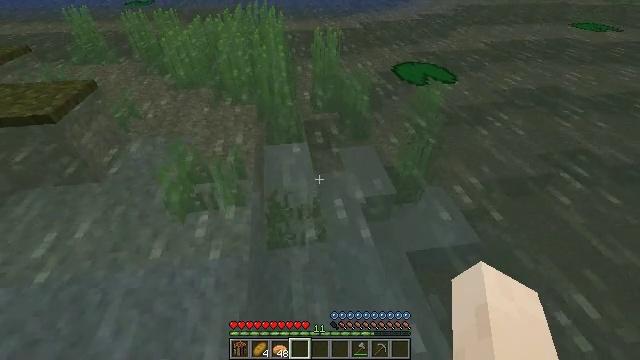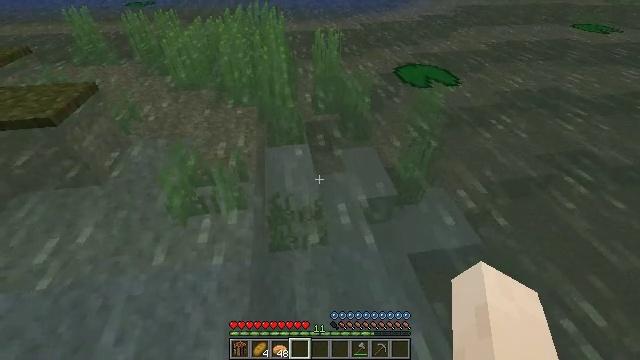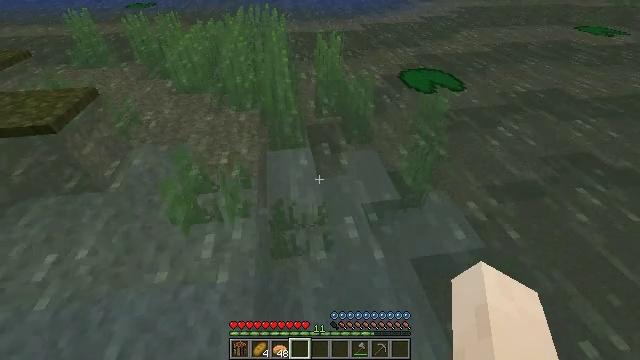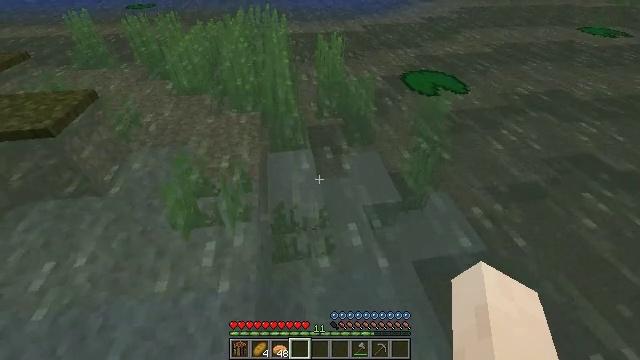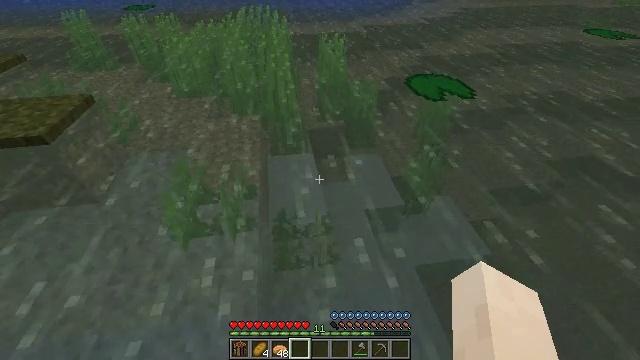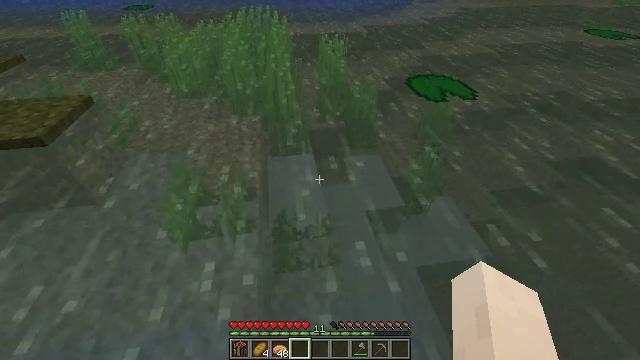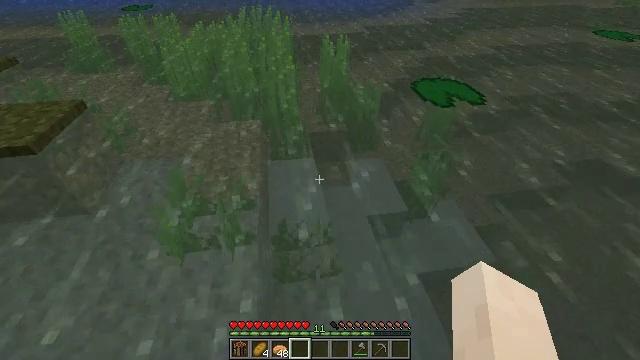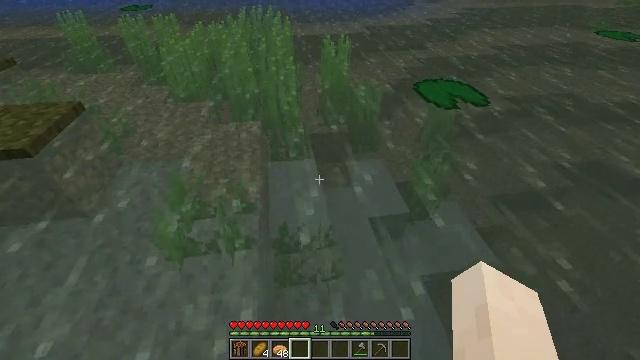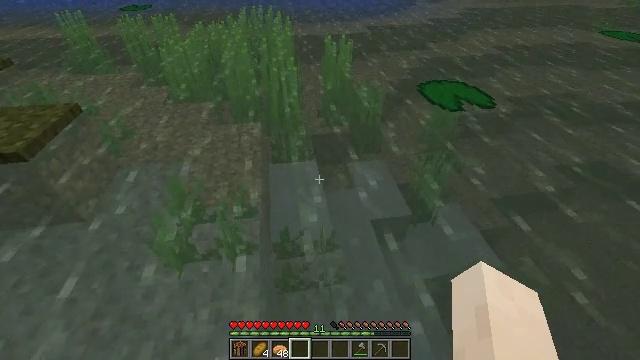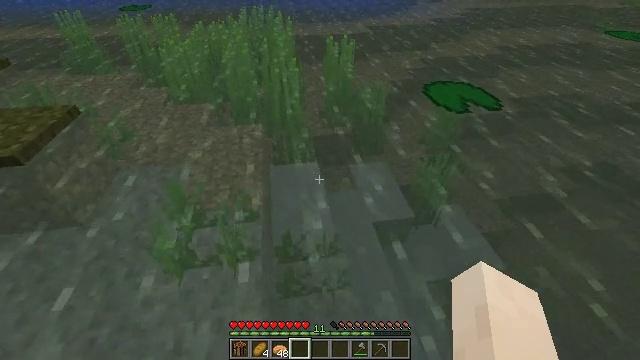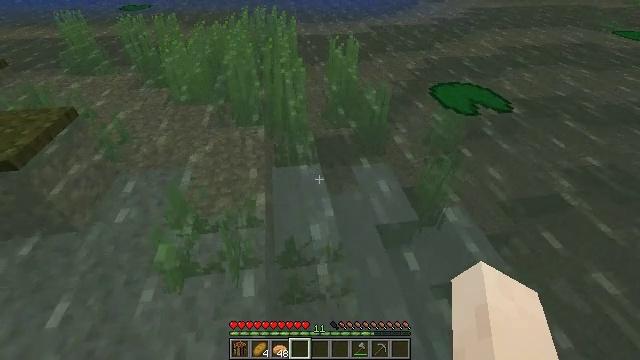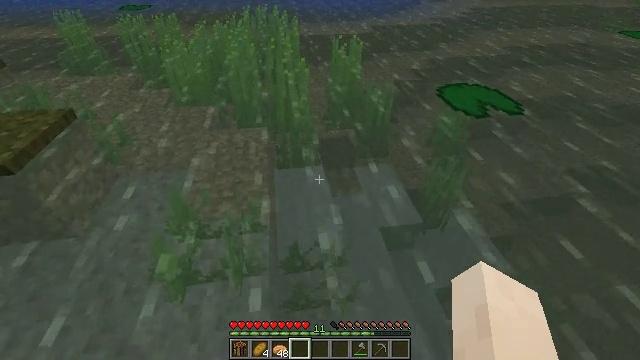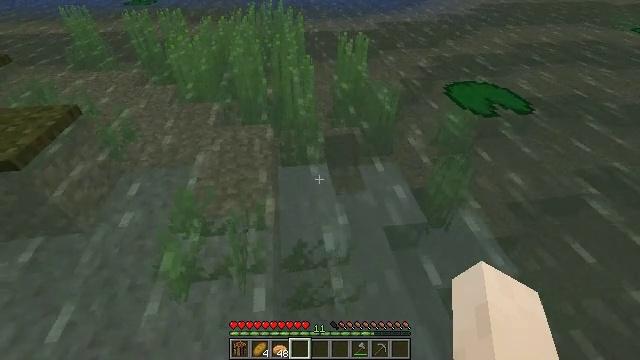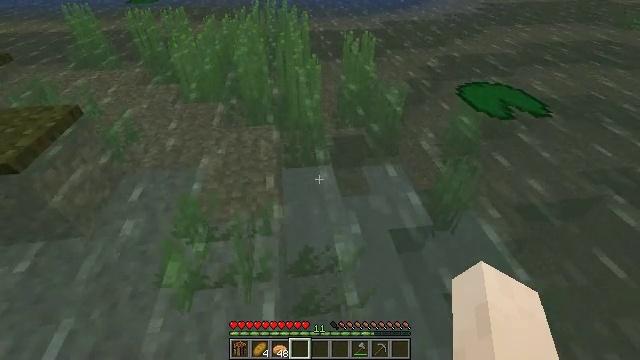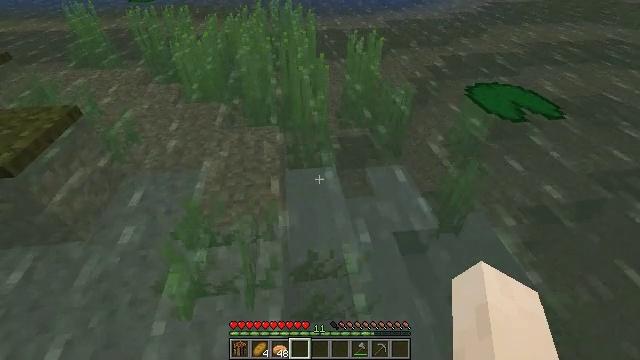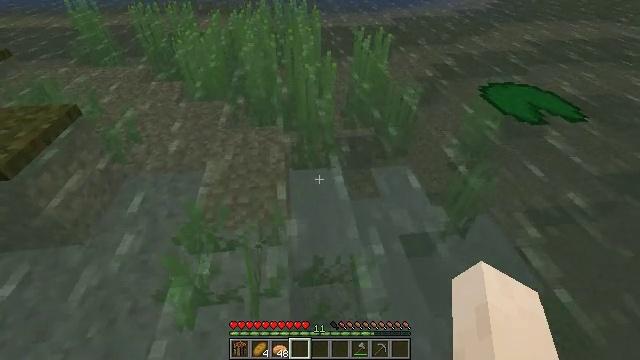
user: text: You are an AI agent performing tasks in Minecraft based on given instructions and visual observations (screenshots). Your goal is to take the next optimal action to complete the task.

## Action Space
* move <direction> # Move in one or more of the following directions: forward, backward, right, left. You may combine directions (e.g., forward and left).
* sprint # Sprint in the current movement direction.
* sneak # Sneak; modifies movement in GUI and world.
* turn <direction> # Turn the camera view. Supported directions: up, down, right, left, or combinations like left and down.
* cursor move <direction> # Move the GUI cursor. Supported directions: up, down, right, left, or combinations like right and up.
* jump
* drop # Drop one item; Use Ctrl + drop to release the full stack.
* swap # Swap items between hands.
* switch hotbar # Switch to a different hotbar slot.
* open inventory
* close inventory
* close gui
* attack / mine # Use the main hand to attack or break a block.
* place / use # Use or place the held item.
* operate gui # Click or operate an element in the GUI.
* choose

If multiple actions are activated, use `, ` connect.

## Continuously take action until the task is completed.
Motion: motion action
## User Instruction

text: Collect clay by holding down the left mouse button.
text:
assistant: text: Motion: move forward
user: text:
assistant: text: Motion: move forward
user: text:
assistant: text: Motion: move forward
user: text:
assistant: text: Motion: move forward
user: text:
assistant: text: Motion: move forward
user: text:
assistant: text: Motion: move forward
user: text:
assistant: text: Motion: move forward and move left
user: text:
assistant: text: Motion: move forward and move left
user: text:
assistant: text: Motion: move forward and move left
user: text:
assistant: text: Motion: move forward and move left
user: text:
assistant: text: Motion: move forward and move left
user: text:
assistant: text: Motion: move forward and move left
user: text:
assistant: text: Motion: move forward
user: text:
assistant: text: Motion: move forward
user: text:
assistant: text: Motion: move forward and move left
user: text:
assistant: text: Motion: move forward and move left
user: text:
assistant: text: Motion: move forward and move left, turn down
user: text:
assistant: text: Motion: move forward and move left, turn down
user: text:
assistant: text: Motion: move forward, turn right and down
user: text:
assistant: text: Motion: move forward, turn right and down
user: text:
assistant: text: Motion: move forward
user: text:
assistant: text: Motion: move forward
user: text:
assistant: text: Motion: move forward
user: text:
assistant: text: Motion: move forward
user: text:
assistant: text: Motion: move forward
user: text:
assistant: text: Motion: move forward, turn right
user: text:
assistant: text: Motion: move forward, turn right
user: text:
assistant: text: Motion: move forward and move left, turn right and down
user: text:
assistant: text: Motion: move forward and move left, turn right and down
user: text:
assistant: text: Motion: move forward and move left, turn right and down